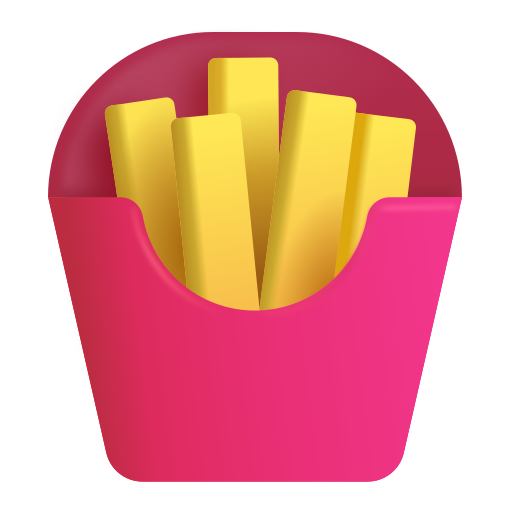
french fries color